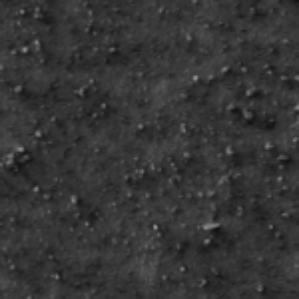
Label: frost